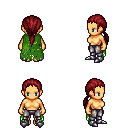
a pixel art fantasy rpg character, female body template, human, tanned skin, green tattered cape, metal pants, brunette ponytail hairstyle, metal boots, four views (front, back, left, right), 2x2 character sprite sheet, small pixel art, hard edges, no anti-aliasing